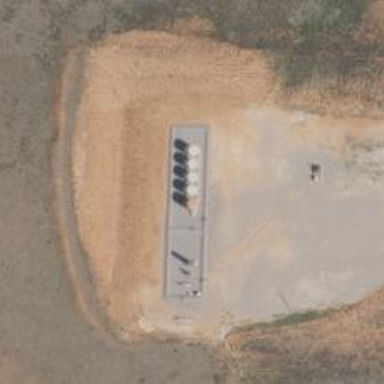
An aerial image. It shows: Storage tank that is man-made.